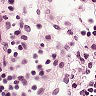
Metastatic tissue present: no